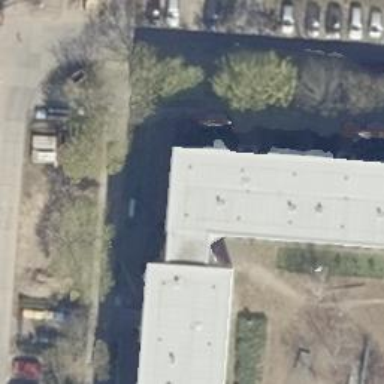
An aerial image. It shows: Footway tunnel passing through building.